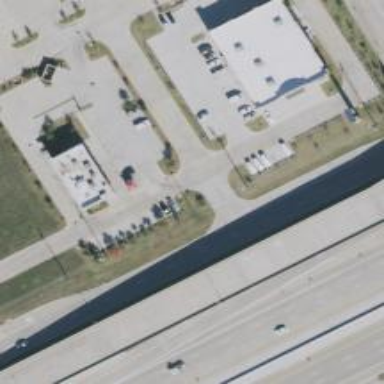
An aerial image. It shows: Secondary road with frontage road.